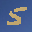
Label: 5